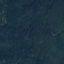
Land use / land cover: Forest